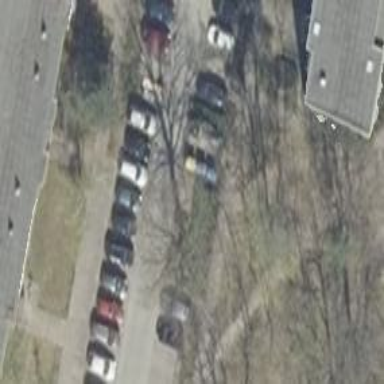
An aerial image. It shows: Parking lane designated for parking.